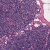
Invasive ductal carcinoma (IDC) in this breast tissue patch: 0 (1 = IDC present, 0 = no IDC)